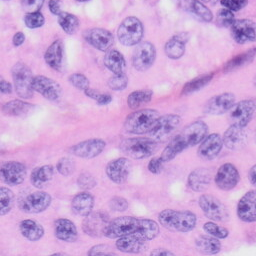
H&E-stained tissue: Skin